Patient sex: M
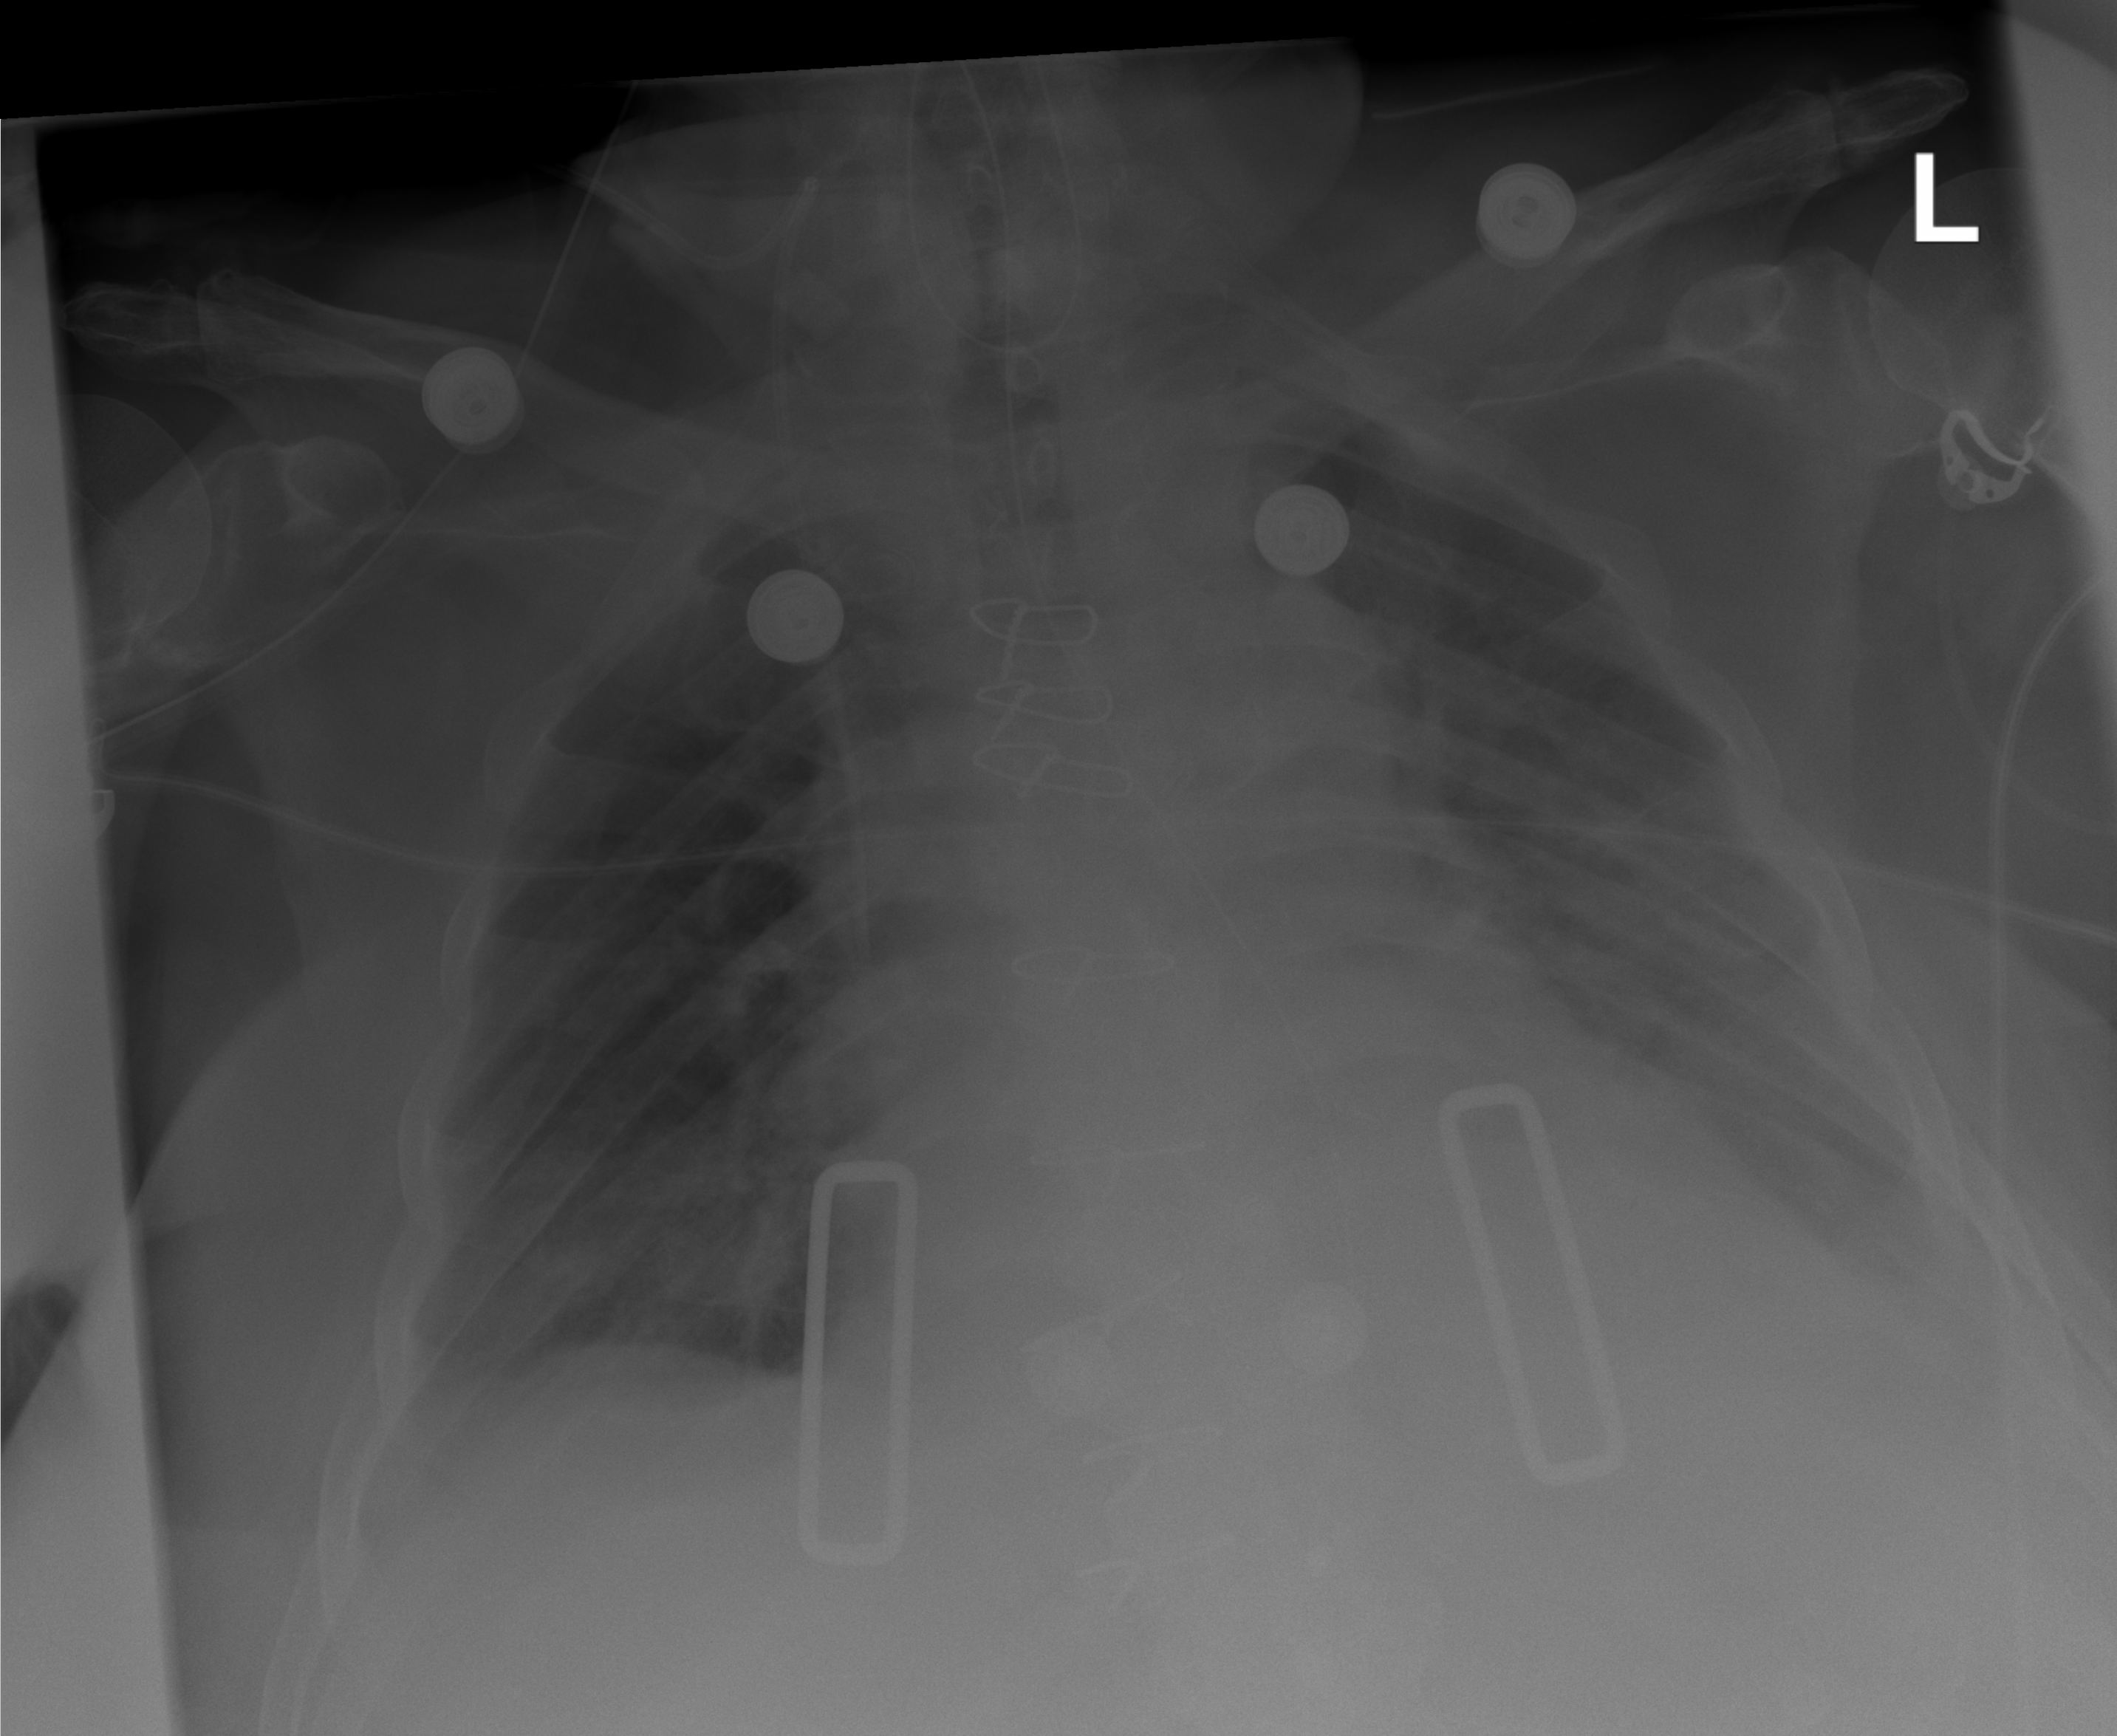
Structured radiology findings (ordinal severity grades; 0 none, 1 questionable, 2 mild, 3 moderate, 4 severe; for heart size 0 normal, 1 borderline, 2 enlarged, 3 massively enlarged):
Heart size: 2
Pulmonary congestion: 2
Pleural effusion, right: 2
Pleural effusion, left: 3
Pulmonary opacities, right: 2
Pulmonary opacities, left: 2
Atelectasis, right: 2
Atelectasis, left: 3